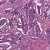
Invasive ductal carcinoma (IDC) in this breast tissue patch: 1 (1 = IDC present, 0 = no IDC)